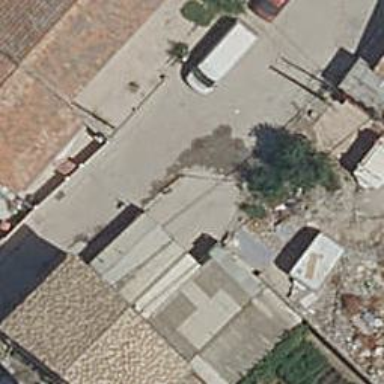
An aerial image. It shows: Residential building.